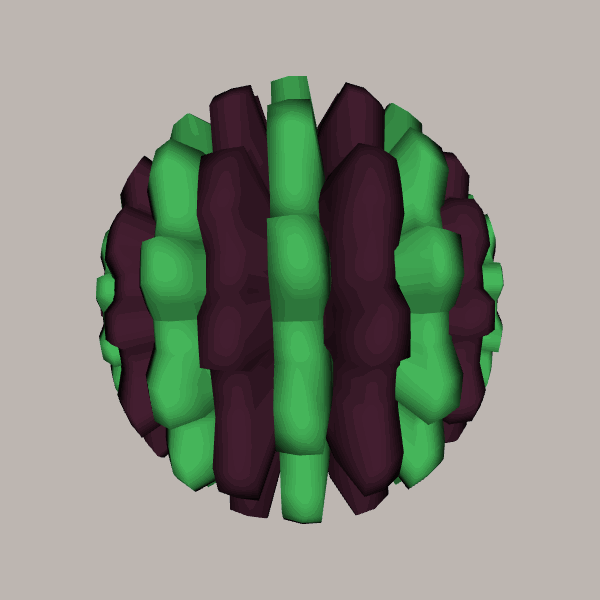
Background: light